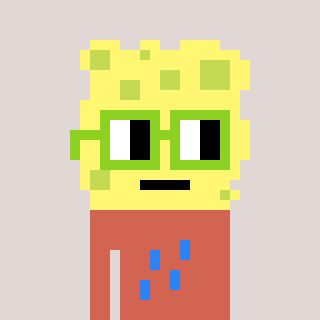
a pixel art character with square light green glasses, a sponge-shaped head and a peachy-colored body on a warm background